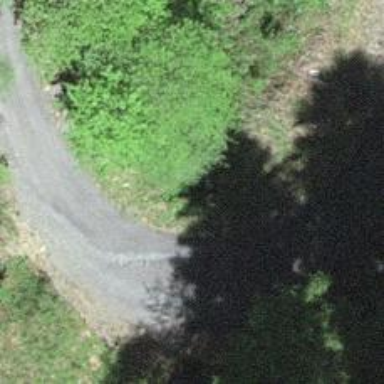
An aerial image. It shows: Culvert tunnel.